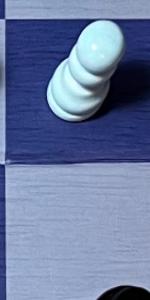
Label: Empty